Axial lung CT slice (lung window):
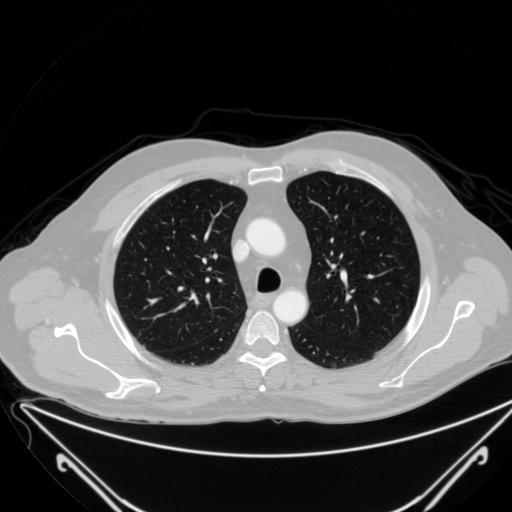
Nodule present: no